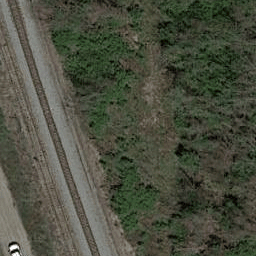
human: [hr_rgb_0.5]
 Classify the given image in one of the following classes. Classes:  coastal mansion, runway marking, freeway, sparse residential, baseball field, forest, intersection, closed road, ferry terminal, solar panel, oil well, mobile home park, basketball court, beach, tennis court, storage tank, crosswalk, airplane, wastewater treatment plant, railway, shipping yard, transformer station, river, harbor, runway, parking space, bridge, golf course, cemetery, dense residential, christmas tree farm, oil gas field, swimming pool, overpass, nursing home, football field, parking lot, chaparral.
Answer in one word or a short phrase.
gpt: railway